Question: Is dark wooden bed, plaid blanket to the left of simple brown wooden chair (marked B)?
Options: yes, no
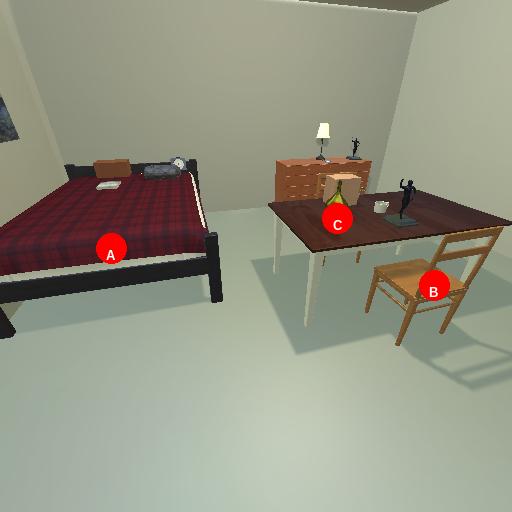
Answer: yes